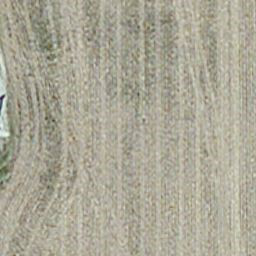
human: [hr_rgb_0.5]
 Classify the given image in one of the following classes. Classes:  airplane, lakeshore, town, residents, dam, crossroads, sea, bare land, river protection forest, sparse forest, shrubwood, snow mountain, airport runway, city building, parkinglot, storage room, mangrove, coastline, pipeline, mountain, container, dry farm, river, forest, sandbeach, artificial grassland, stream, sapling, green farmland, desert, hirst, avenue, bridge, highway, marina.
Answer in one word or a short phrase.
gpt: dry farm